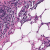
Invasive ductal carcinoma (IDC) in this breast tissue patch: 0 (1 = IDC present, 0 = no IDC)